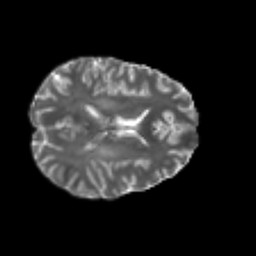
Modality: T2w
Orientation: axial
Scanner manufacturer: philips
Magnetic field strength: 3 T
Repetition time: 8.6 s
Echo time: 0.127 s